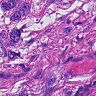
Metastatic tissue present: yes